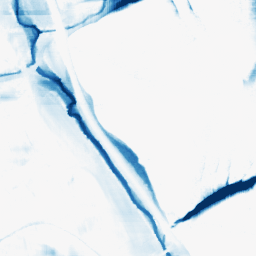
Category: morphological
Decomposition family: morphological_rect
Decomposition parameters: operation: closing
width: 50
height: 20
Upsampling method: sinc_blackman
Upsampling parameters: scale: 2
kernel_size: 16
Upsampling scale: 2